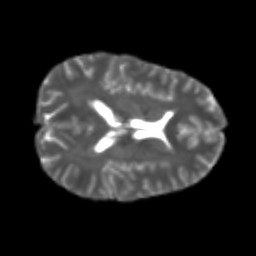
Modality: T2w
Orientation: axial
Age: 25
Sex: male
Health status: healthy
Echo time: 0.074 s